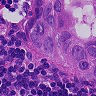
Metastatic tissue present: yes